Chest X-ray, AP view. Patient: 54 years old, sex F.
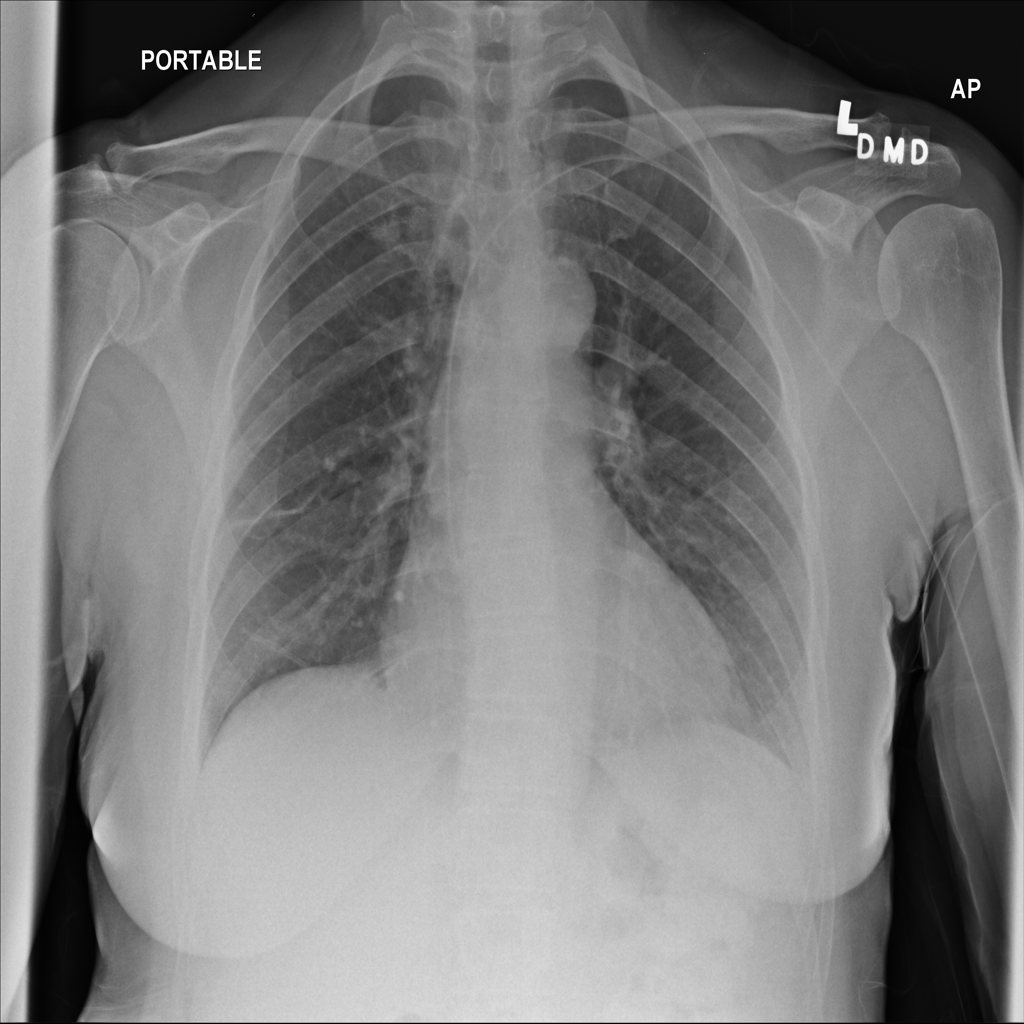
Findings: No Finding